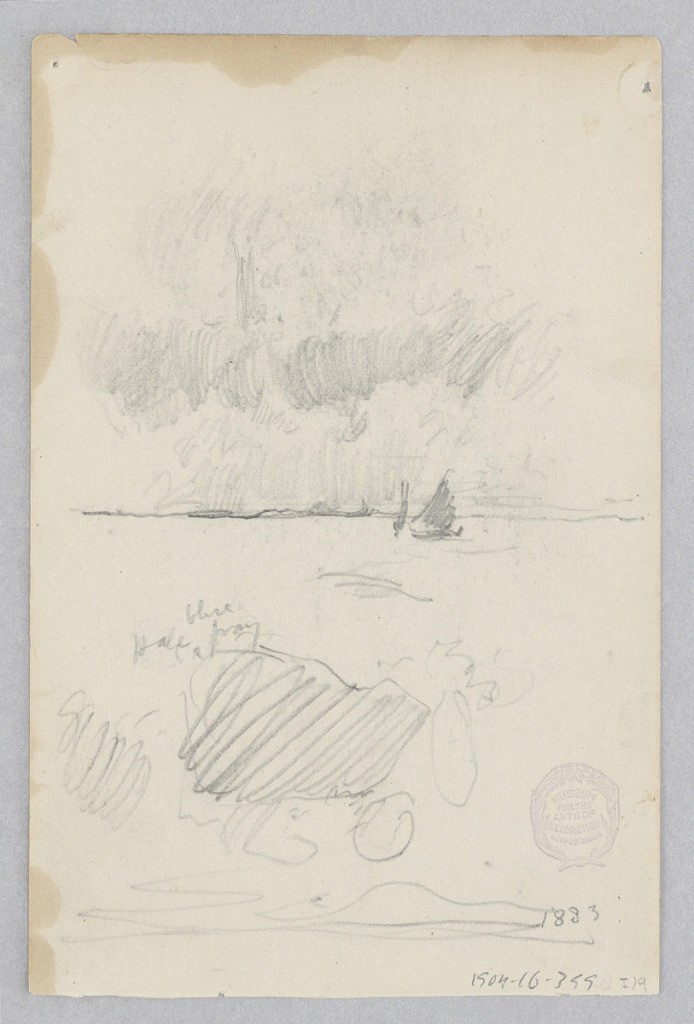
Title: Seascape
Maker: Robert Frederick Blum, American, 1857–1903
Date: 1883
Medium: Graphite on wove paper
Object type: Drawing
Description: Recto: Seascape with a sailboat under sail, calm waters, and clouds in the sky; Verso: Partial sketch of a figure.